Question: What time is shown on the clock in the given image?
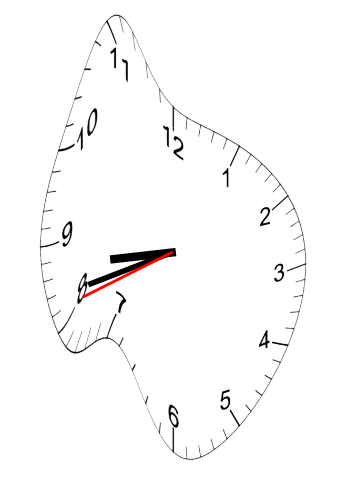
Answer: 08:41:41